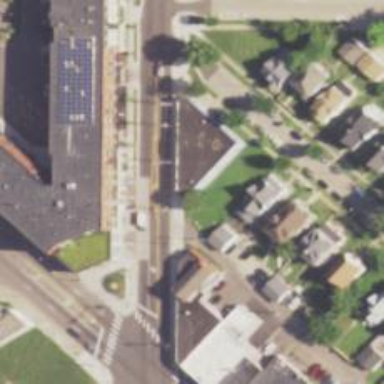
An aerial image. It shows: Alleyway designated as service road.